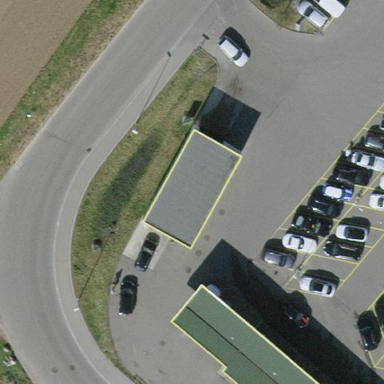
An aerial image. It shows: Flat-roofed building used as car wash facility.